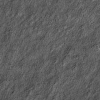
Atmospheric dust classification: not_dusty